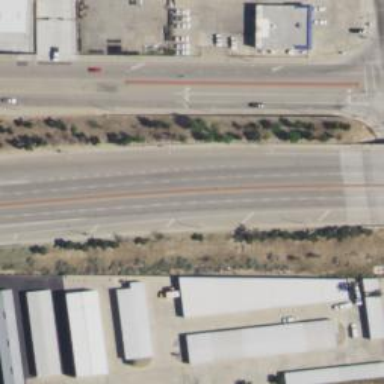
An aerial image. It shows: Primary road with asphalt surface.